Question: I wanted to use a functionality of matplotlib's more recent versions, and I noticed that my matplotlib is out of date. I tried upgrading it with pip, which was successful according to PIP. As can be seen in this screenshot:

As you can see pip says 1.4.6 is installed at '/Library/Python/2.7/site-packages'.
If I try the upgrade command, nothing new is installed as it says the most recent version is installed.
Nevertheless, If I import matplotlib and then check the version, you can see that 1.1.1 is installed.
I also add the location of the site-packages folder.
Why, according to pip is the latested version installed, but when I import it, it is not the latest version ? Also in the site package folder I find: 'matplotlib-1.4.2.dist-info'
I work on mac osx 10.9.5
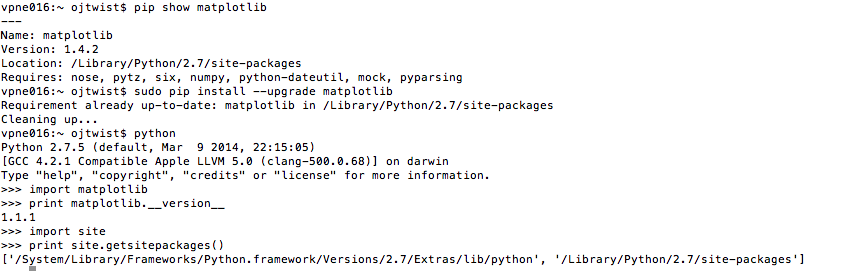
Answer: Your paths are messed up (most probably the '$PYTHONPATH'). Check the location of version 1.1.1 using
'''
import matplotlib
print matplotlib.__file__
'''
and you may see what's going on. I already saw multiple package installations in the same folder, so have a look at the files in site-packages too.
Of course you should delete the older package to avoid path confusion in future ; )